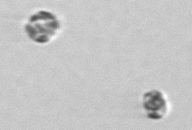
Label: Thalassiosira_sp_aff_mala